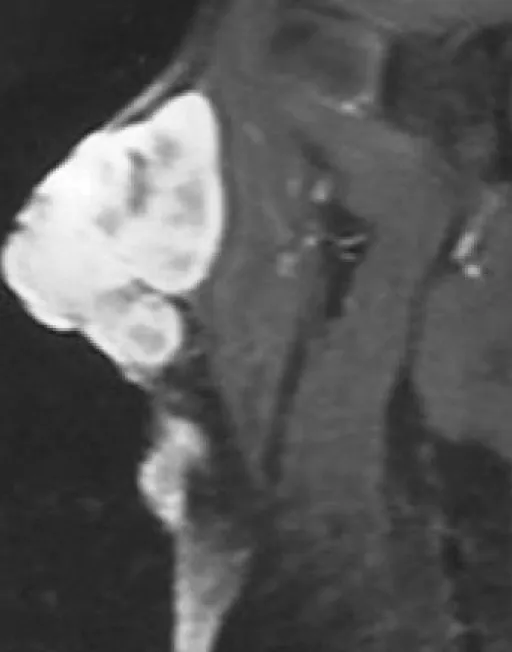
The T2-weighted, fat-saturated coronal MR image showed the solid mass with multilobulated, relatively homogenous high-signal-intensity pattern, with focal invasions in the deep muscle planes and cutaneus and subcutaneus tissues.
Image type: radiology (mri)